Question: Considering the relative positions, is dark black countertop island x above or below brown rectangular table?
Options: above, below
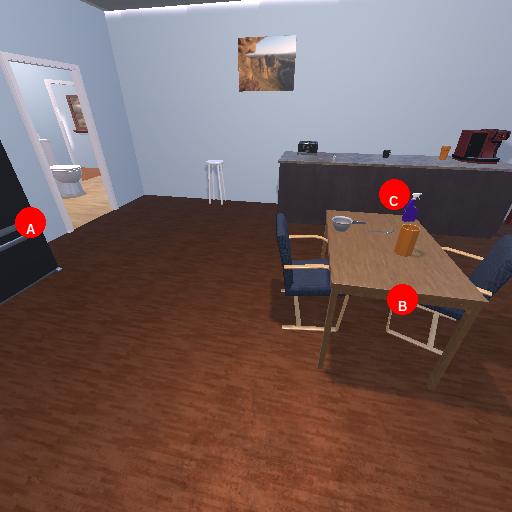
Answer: above